Question: This is a snake game. How many steps do you need to take from the current state to eat two foods one after another (regardless of the order of the two foods)? At the same time, pay attention to avoid obstacles
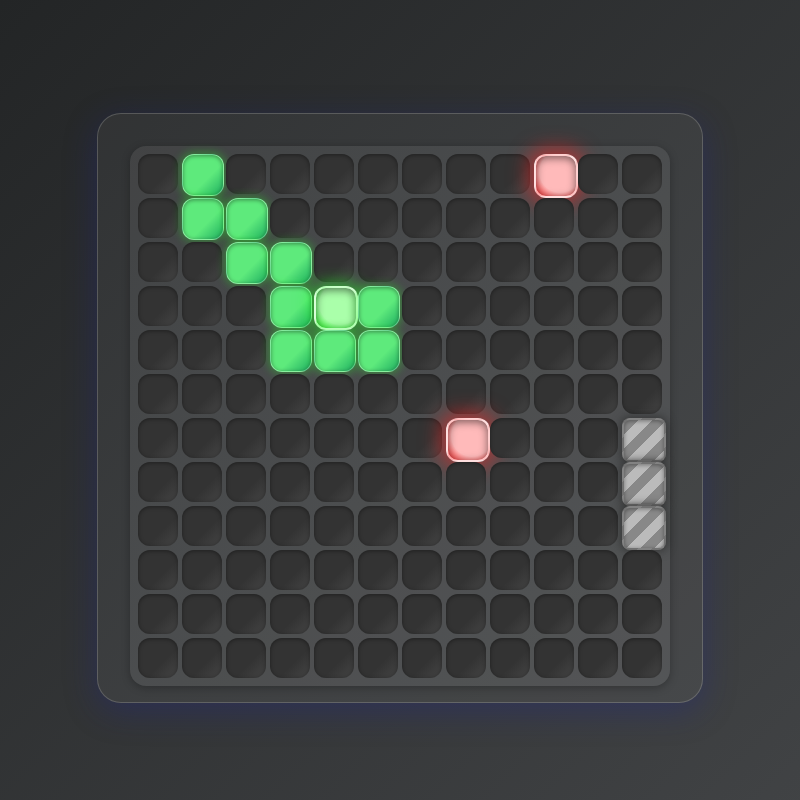
Answer: 16